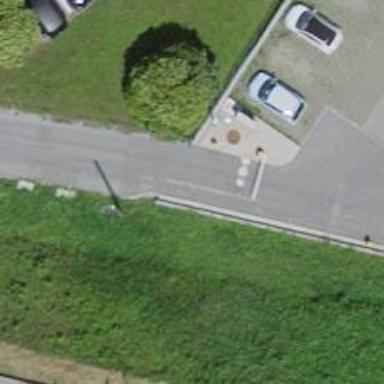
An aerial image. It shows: Lift gate barrier.